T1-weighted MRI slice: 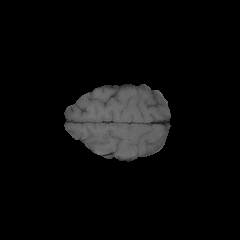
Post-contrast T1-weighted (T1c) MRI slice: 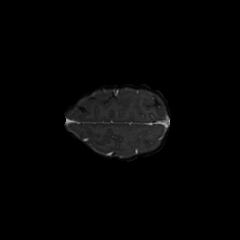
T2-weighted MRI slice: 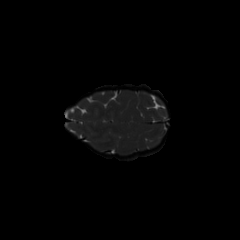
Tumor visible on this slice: no